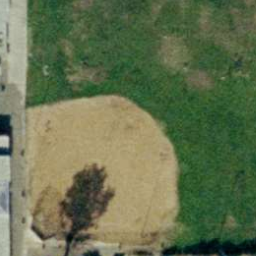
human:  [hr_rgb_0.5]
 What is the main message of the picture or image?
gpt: baseball diamond